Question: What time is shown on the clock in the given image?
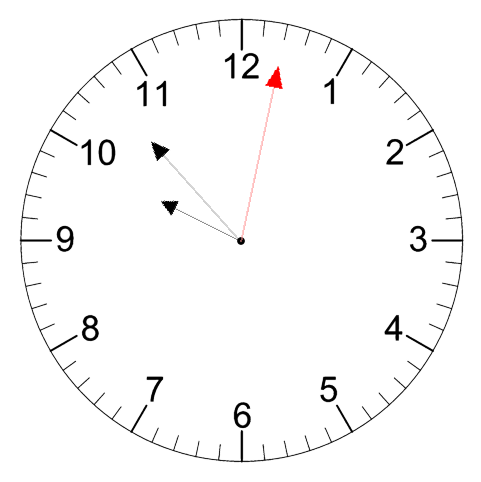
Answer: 09:53:02